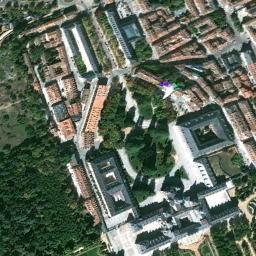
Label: palace